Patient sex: F
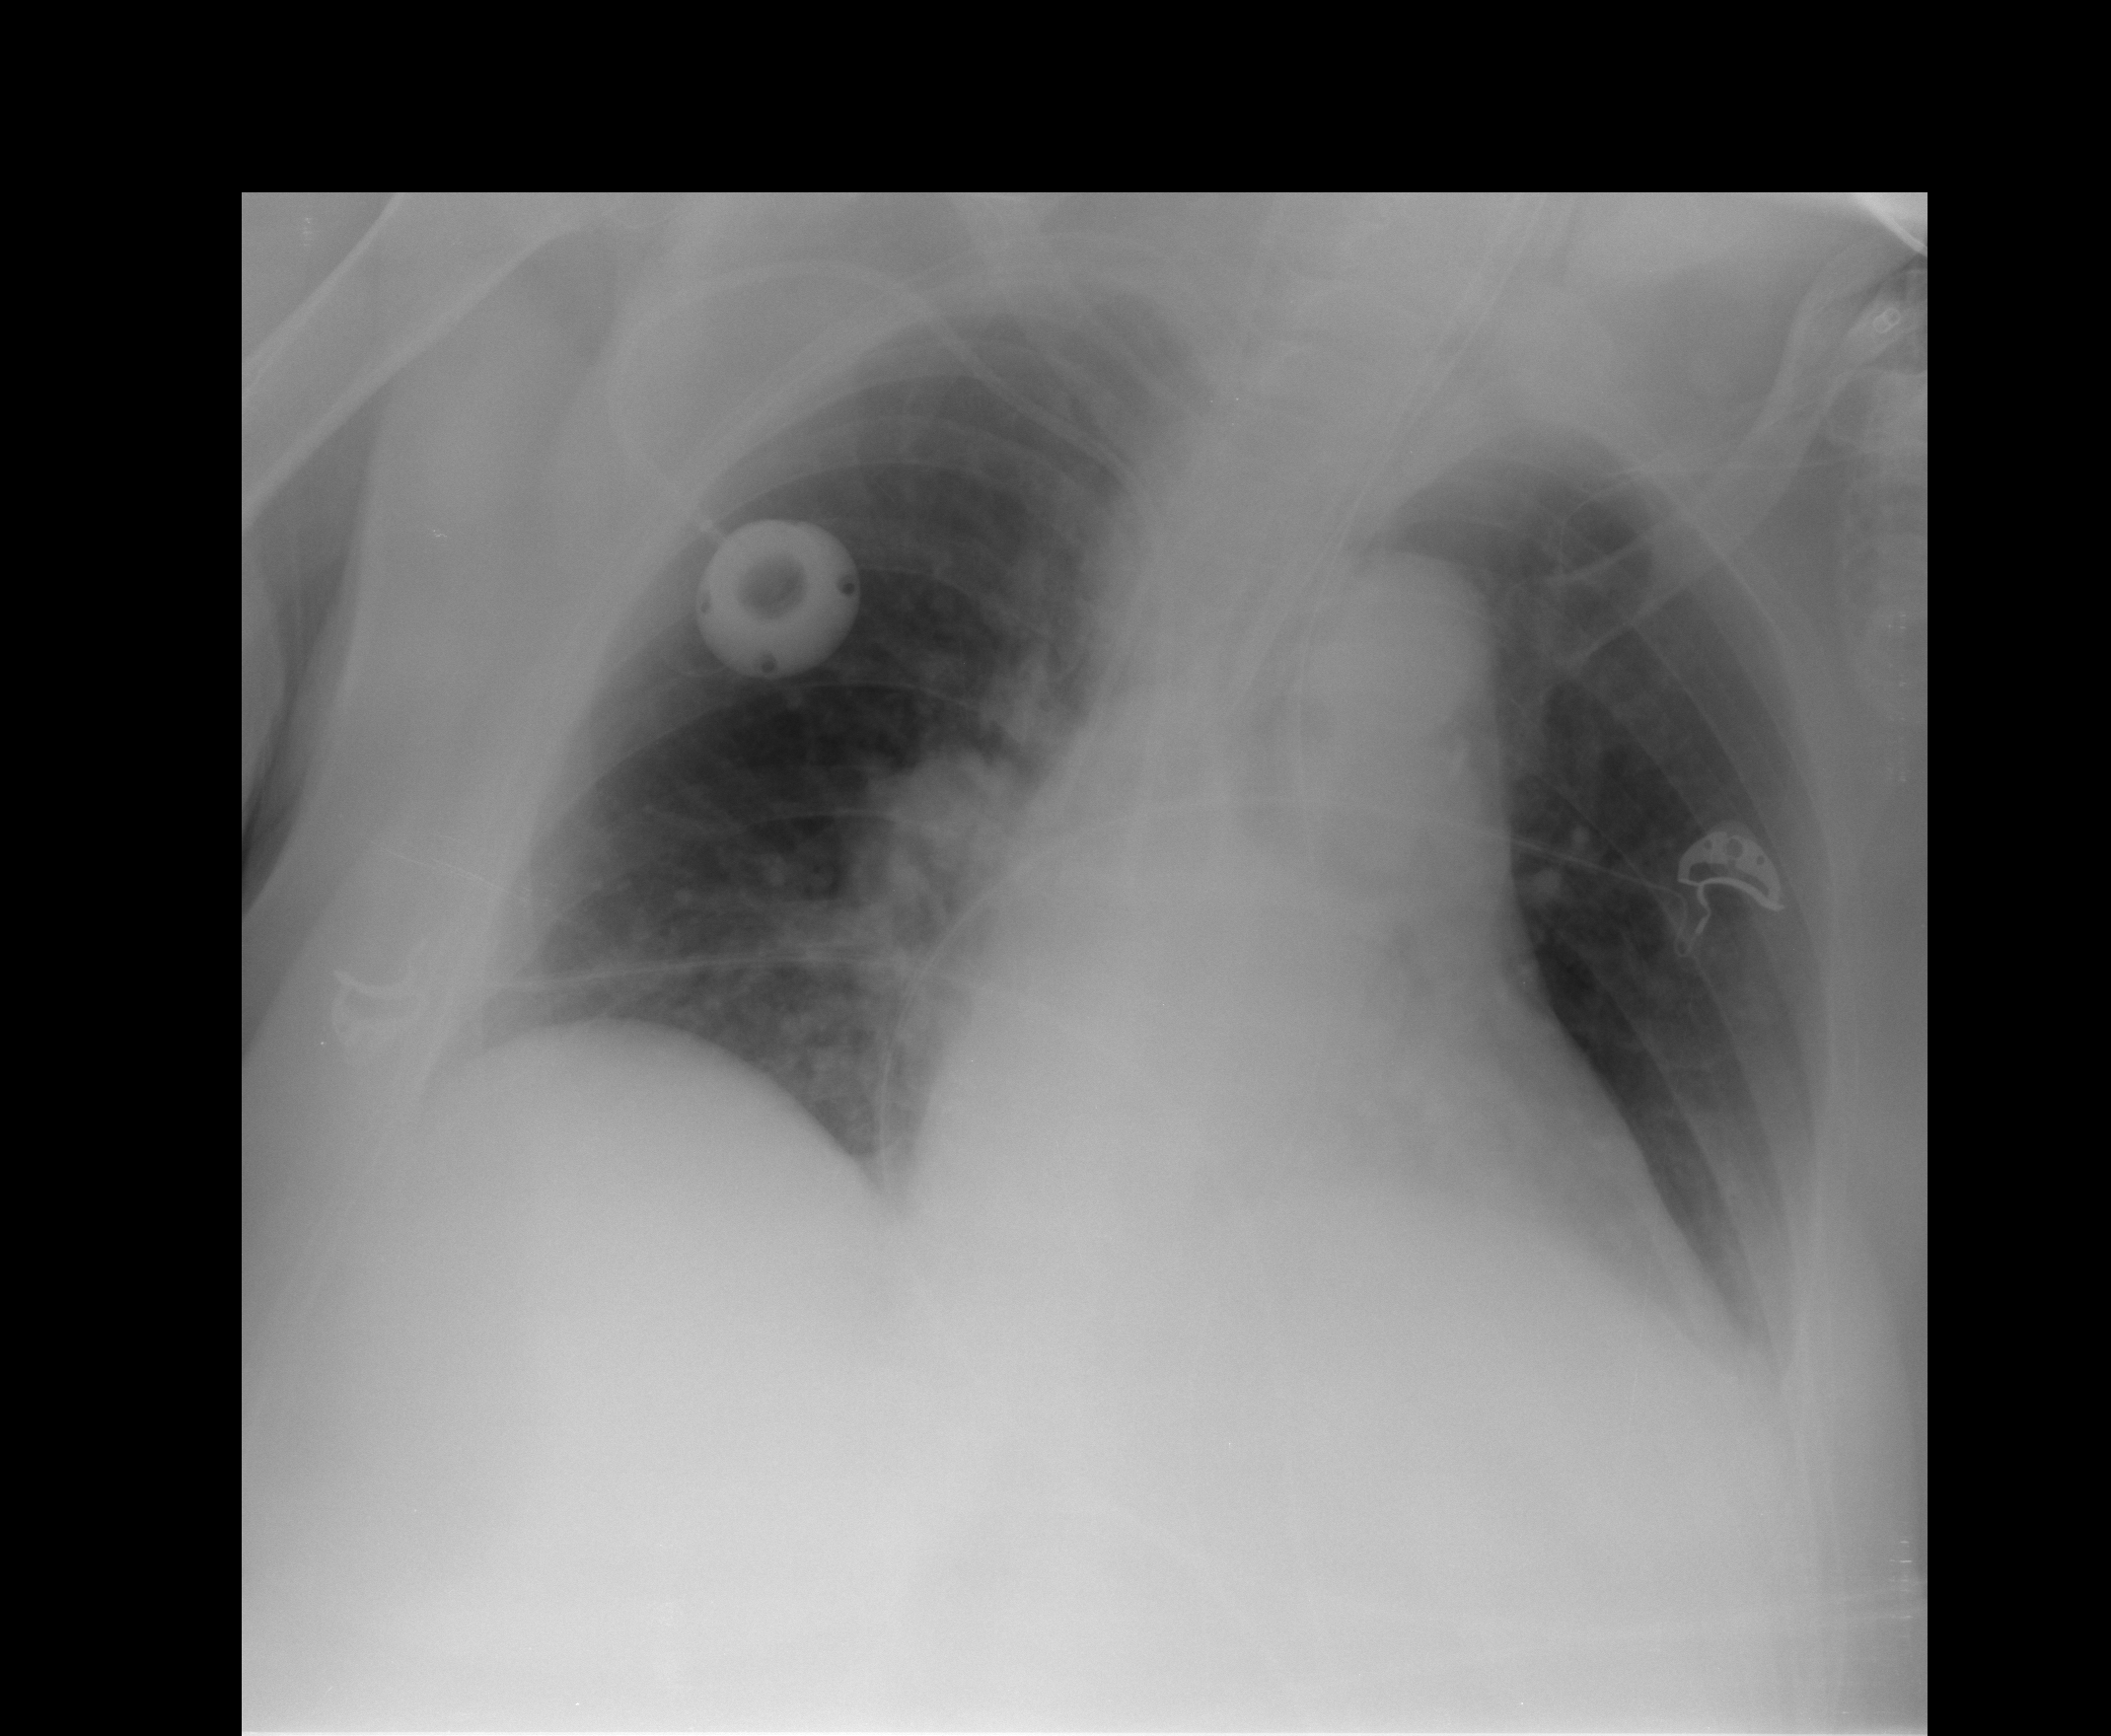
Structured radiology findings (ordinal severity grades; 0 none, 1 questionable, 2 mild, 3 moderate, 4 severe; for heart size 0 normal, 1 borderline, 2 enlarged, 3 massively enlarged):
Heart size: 2
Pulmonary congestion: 2
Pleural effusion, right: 0
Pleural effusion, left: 2
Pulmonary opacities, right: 0
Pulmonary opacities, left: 0
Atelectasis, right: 0
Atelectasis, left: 2